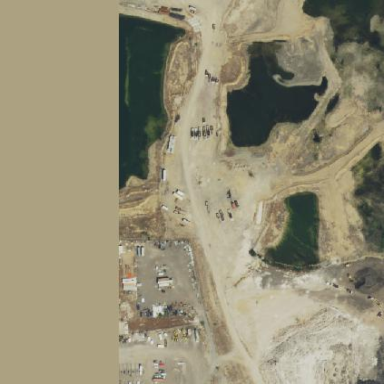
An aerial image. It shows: Quarry area.